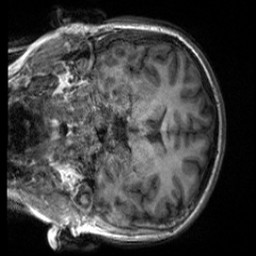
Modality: T1w
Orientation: coronal
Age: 21
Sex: female
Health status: healthy
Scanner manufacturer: siemens
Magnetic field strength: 3 T
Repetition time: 2 s
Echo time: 0.00232 s